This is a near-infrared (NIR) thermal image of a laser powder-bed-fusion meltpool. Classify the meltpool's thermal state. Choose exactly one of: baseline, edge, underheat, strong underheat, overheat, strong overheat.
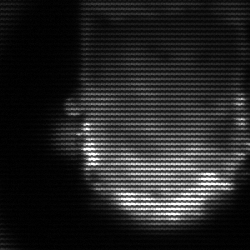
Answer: baseline